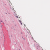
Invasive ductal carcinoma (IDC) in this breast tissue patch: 0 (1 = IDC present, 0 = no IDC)